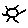
Label: sun